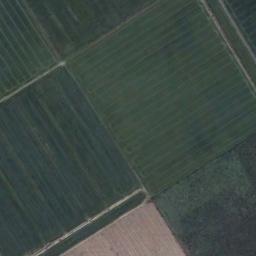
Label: rectangular_farmland